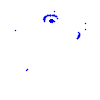
Particle: pion